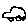
Label: car